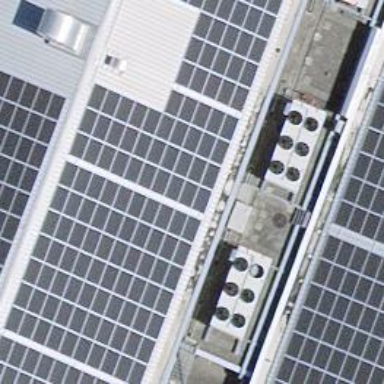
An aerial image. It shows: Solar power generator using photovoltaic panels.